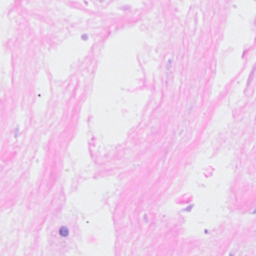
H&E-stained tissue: Breast